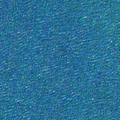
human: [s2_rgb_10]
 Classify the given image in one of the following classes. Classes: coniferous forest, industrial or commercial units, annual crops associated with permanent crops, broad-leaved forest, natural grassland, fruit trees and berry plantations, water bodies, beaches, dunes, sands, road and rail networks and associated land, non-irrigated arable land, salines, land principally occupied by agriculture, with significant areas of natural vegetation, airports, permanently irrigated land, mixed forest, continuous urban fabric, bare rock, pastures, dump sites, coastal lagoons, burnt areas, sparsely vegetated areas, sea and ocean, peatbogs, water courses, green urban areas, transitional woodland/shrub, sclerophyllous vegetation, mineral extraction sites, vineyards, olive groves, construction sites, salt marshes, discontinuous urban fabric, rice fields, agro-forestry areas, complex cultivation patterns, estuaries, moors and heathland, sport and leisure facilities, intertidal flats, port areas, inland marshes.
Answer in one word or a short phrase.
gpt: sea and ocean